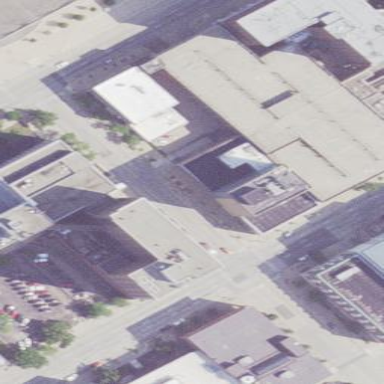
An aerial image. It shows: Office building.